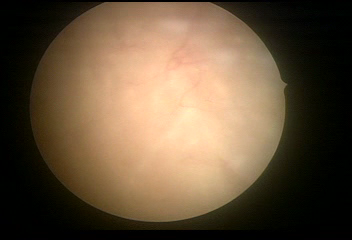
Modality: WLC
Class: Normal mucosa
Bladder cancer association: No